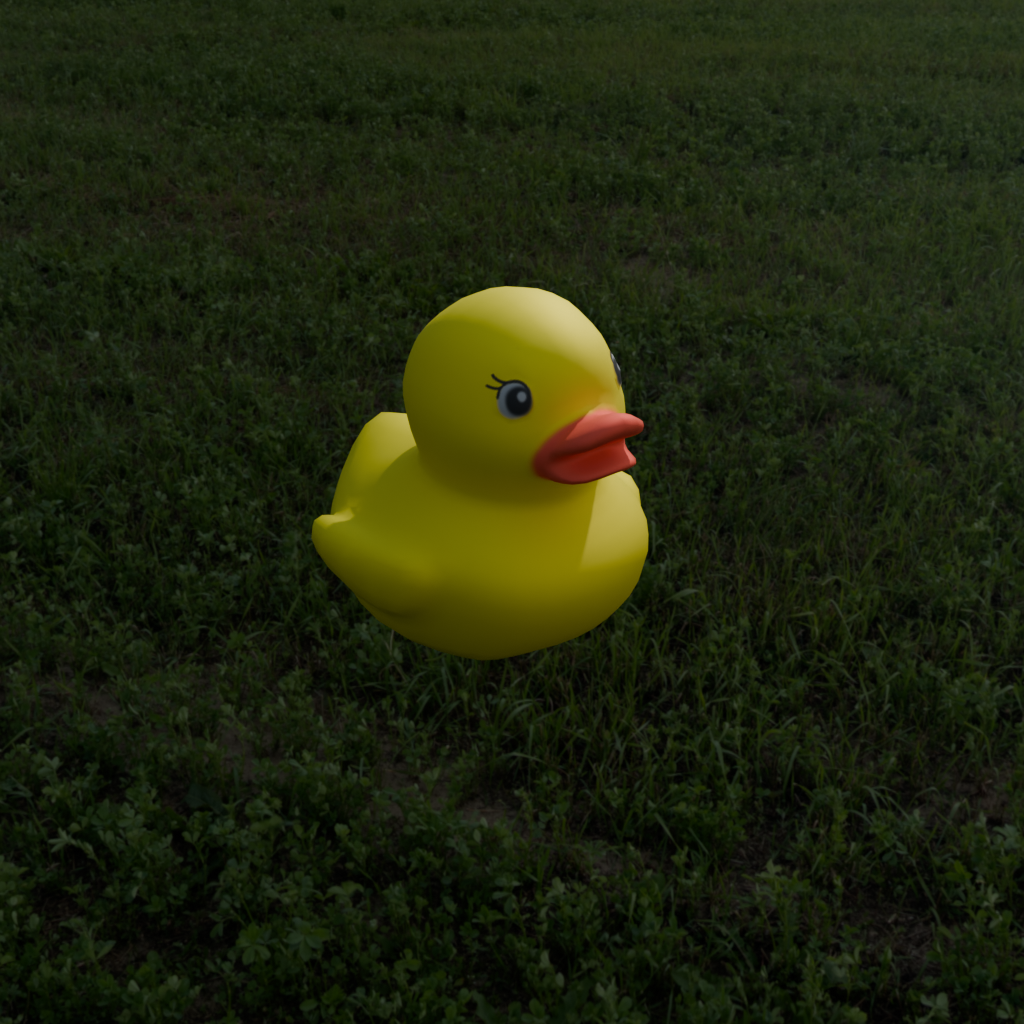
an image of a yellow rubber duck seen from <front_right> in a green field under a cloudy sky at sunset.